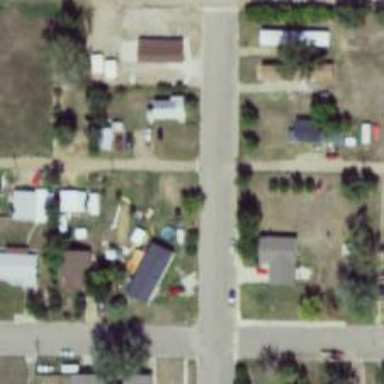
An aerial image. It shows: Alley classified as service road.